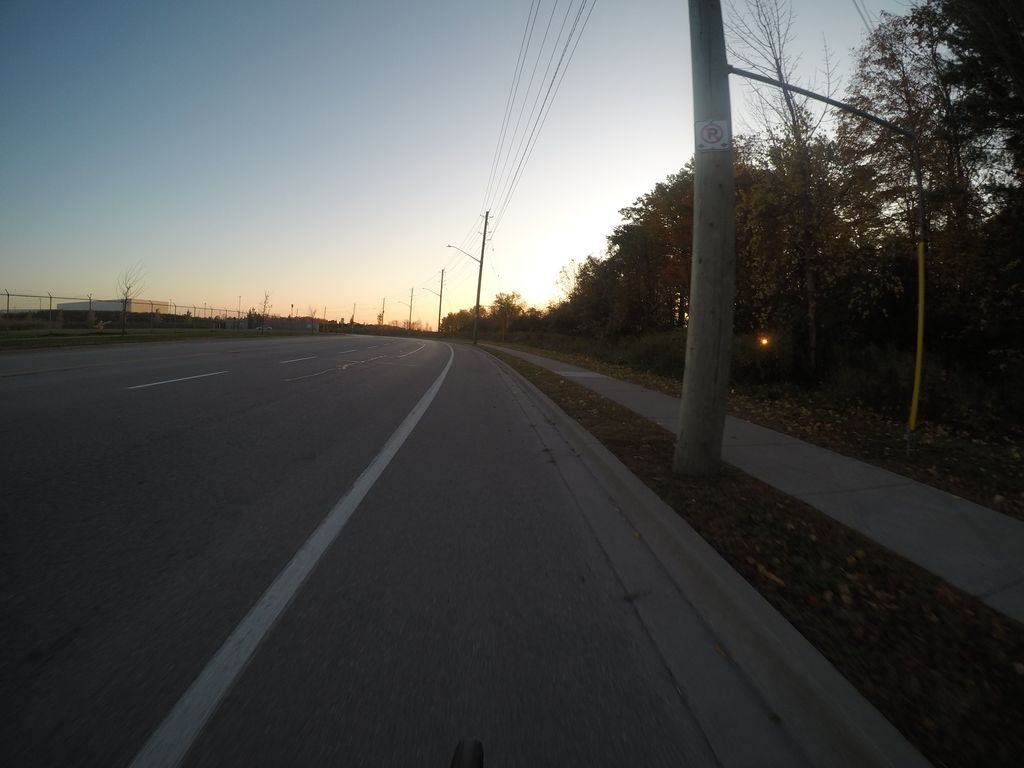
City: kitchener-waterloo